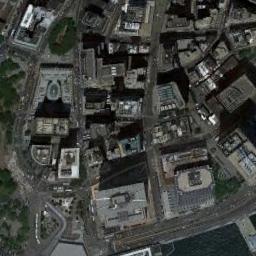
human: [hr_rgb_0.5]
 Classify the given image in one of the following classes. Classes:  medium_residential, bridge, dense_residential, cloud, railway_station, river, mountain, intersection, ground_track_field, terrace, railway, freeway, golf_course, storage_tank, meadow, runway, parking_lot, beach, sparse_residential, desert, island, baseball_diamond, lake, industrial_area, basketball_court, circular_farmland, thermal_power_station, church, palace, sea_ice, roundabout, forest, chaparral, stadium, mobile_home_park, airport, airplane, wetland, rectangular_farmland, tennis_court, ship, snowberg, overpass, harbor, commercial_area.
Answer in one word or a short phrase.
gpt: commercial_area